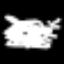
Label: squiggle